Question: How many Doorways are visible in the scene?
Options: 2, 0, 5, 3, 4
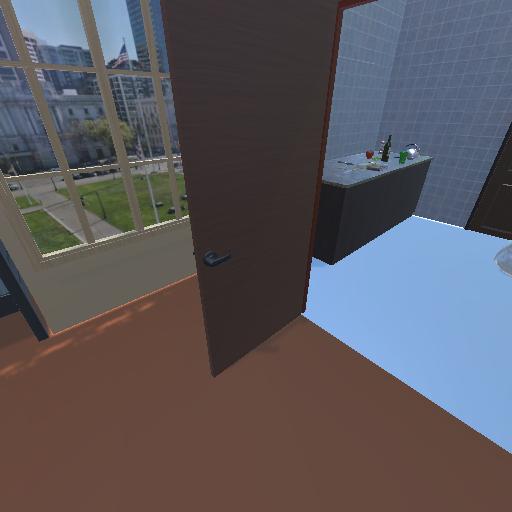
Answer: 2